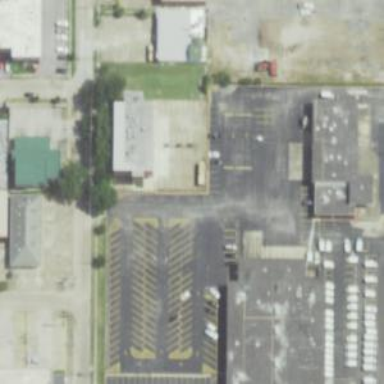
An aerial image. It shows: Parking area.